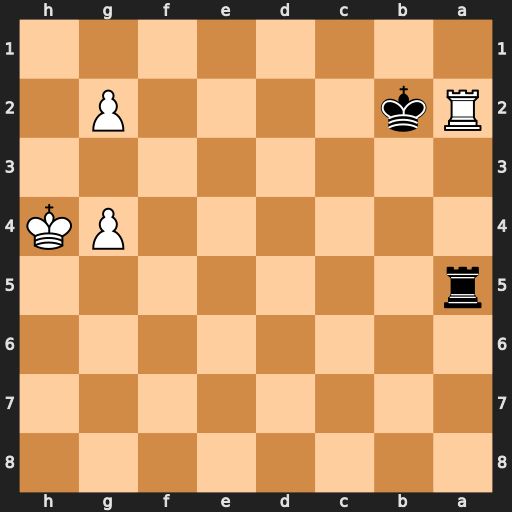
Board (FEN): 8/8/8/r7/6PK/8/Rk4P1/8
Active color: b
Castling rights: -
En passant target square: -
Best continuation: Rxa2 g5 Kc3 g3 Kd4 g6 Ra7